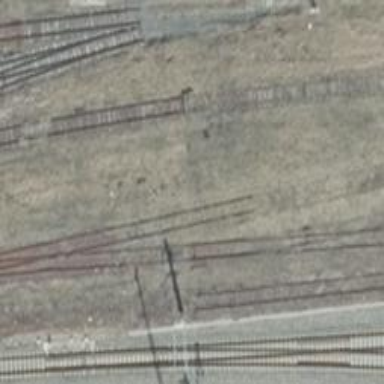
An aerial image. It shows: Railway switch.